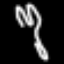
Label: fork